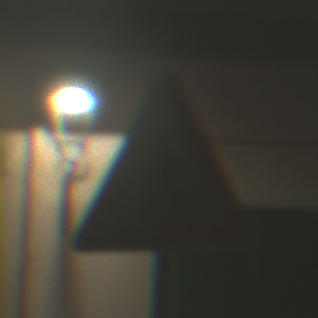
Verkehrszeichen: FussgaengerRechts
Umgebung: Outdoor, Urban
Tageszeit: Night
Wetter: PartlyCloudy
Licht: Artificial
Jahreszeit: NotSpecified
Kontrast: HighContrast